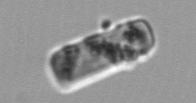
Label: Guinardia_delicatula